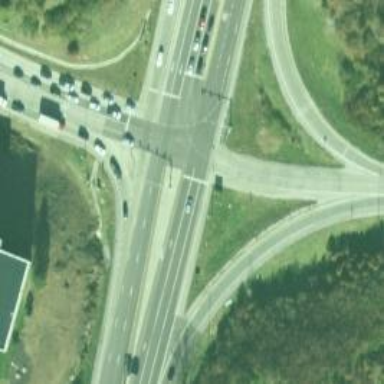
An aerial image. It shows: Trunk link highway.